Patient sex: M
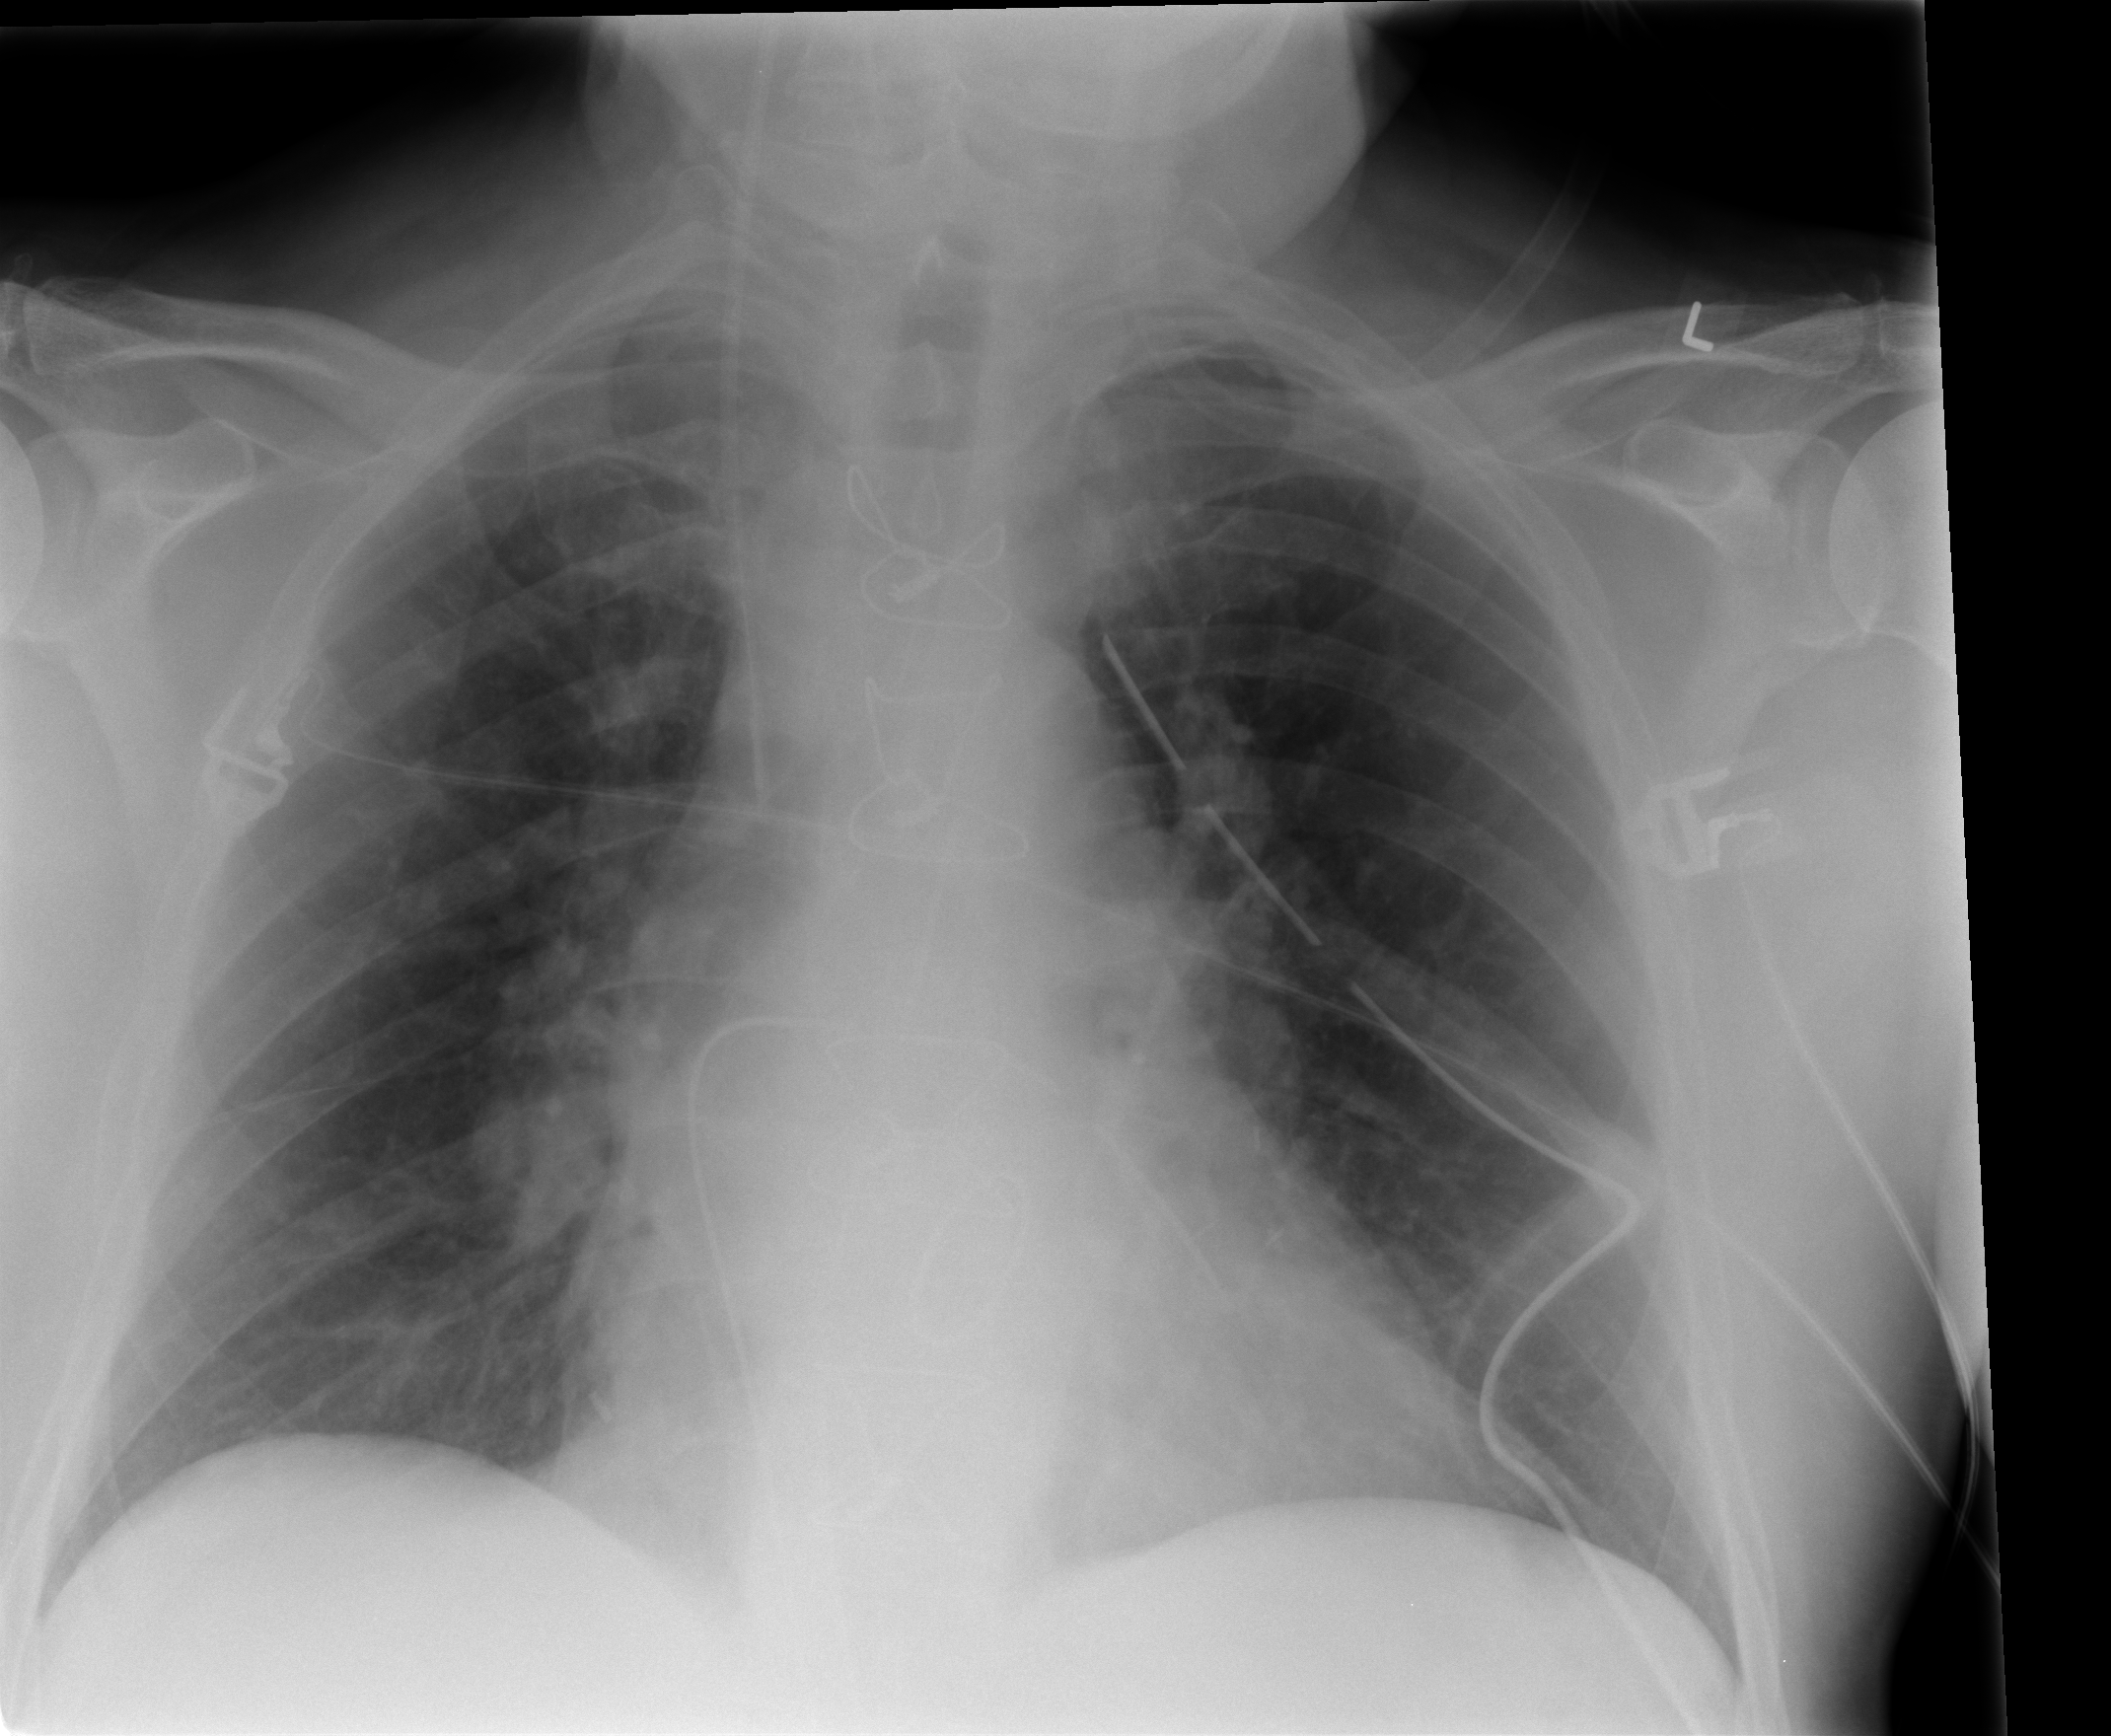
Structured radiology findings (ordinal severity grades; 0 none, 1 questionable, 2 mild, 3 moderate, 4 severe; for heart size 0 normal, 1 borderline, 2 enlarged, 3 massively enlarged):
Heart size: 2
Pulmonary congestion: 1
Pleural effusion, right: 0
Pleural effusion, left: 0
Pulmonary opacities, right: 0
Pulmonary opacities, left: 0
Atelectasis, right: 2
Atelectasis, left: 2